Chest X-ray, AP view. Patient: 63 years old, sex M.
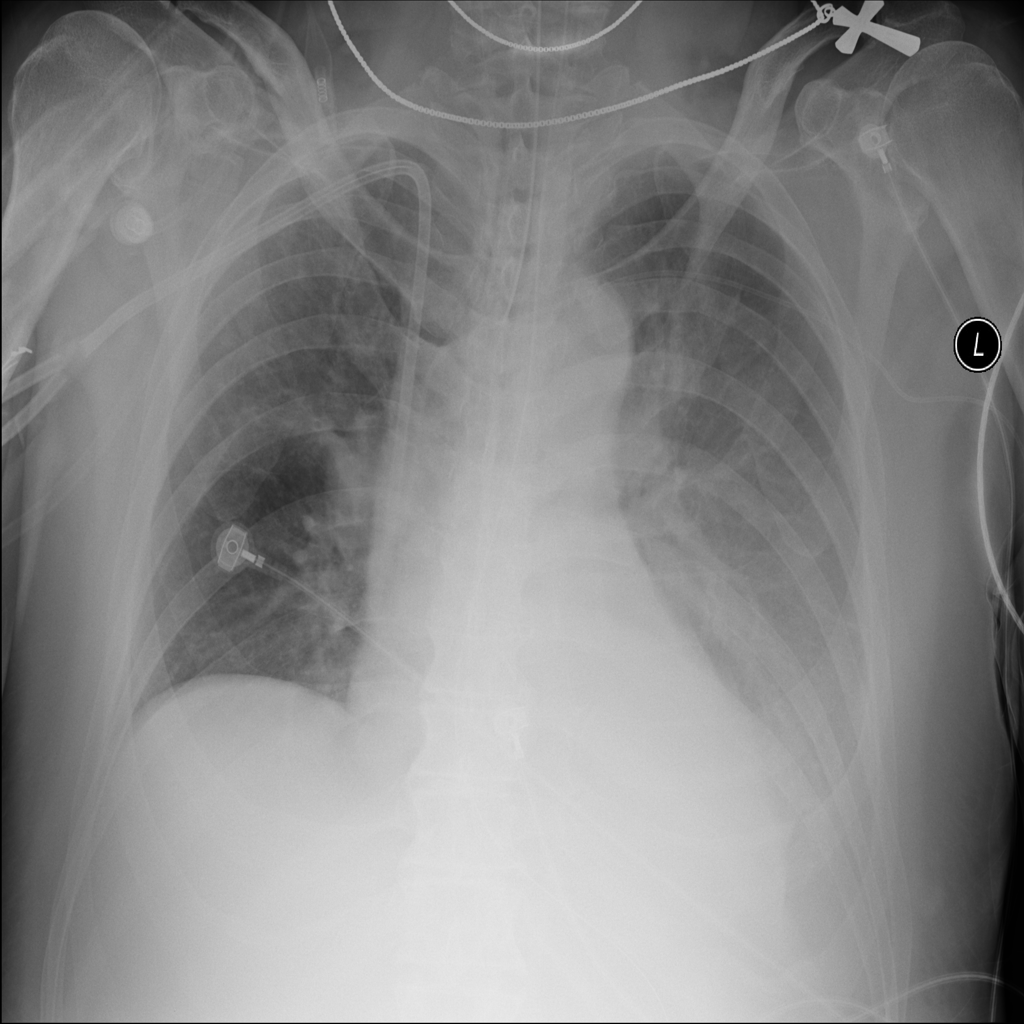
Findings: Atelectasis, Effusion, Infiltration